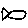
Label: fish